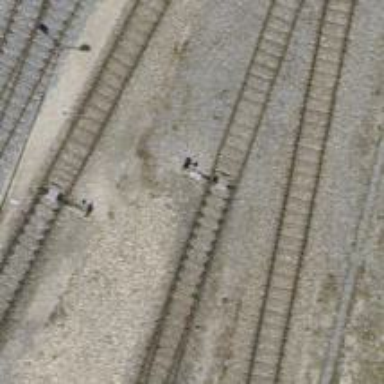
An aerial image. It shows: Railway switch.